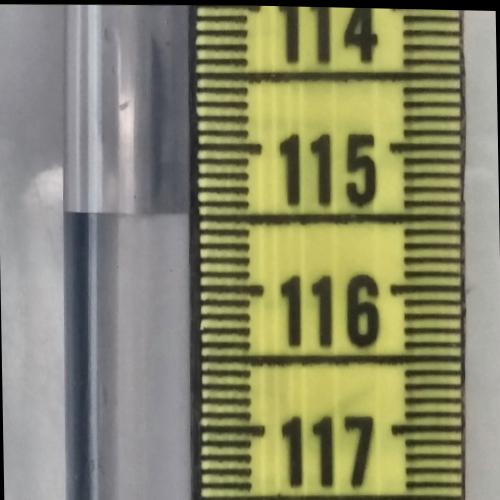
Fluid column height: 115.5 cm